Question: I face the problem when connecting my web application to localhost Mysql server.
This is the problem that I found:

Thank you.
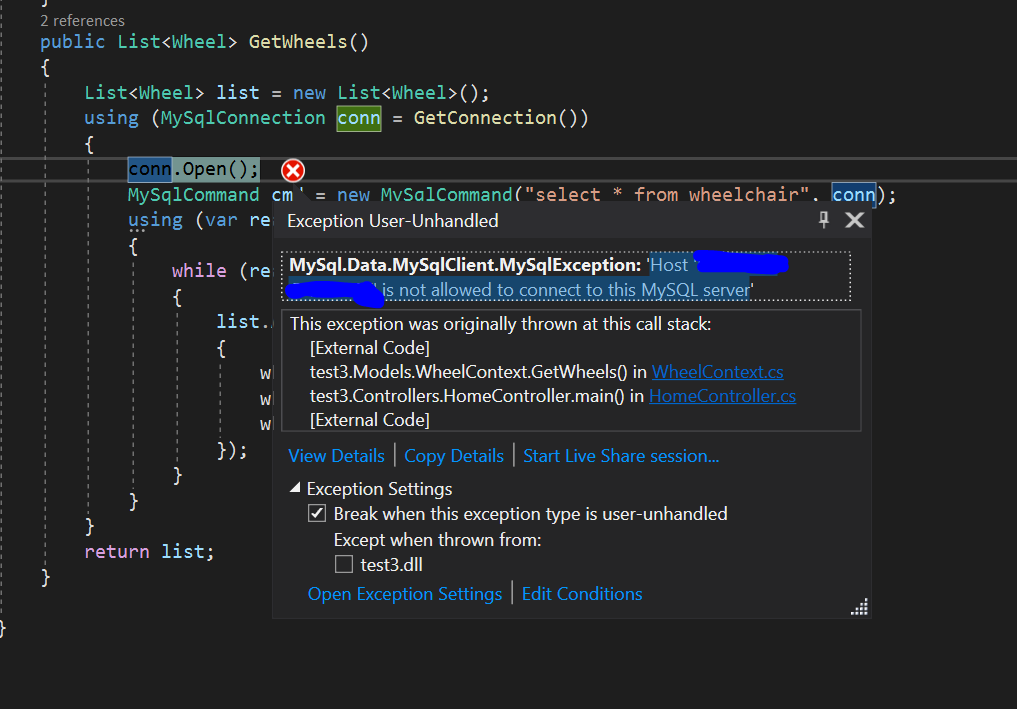
Answer: Sometimes spacing and Order of parameters in connection string matters.
Remember documentation states "If you do not specify a server, localhost is assumed."
'''
Server=myServerAddress; Port=1234; Database=myDataBase; Uid=myUsername; Pwd=myPassword;
'''
Make sure your database server is running if its not running then its not able to make connection and bydefault mysql running on 3306 so don't need mention port if same in case of port number is different then we need to mention port